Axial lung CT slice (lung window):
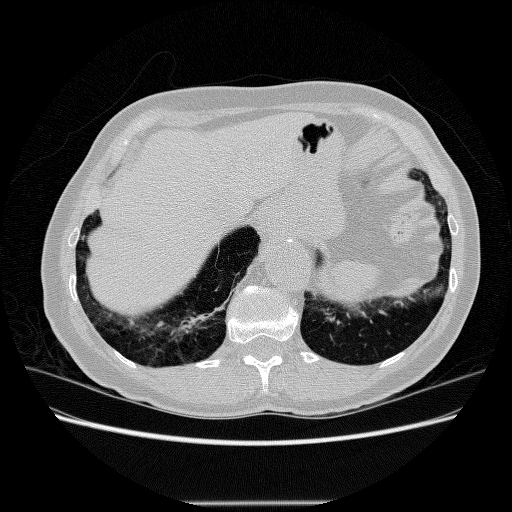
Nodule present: no